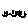
Label: smiley face